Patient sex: M
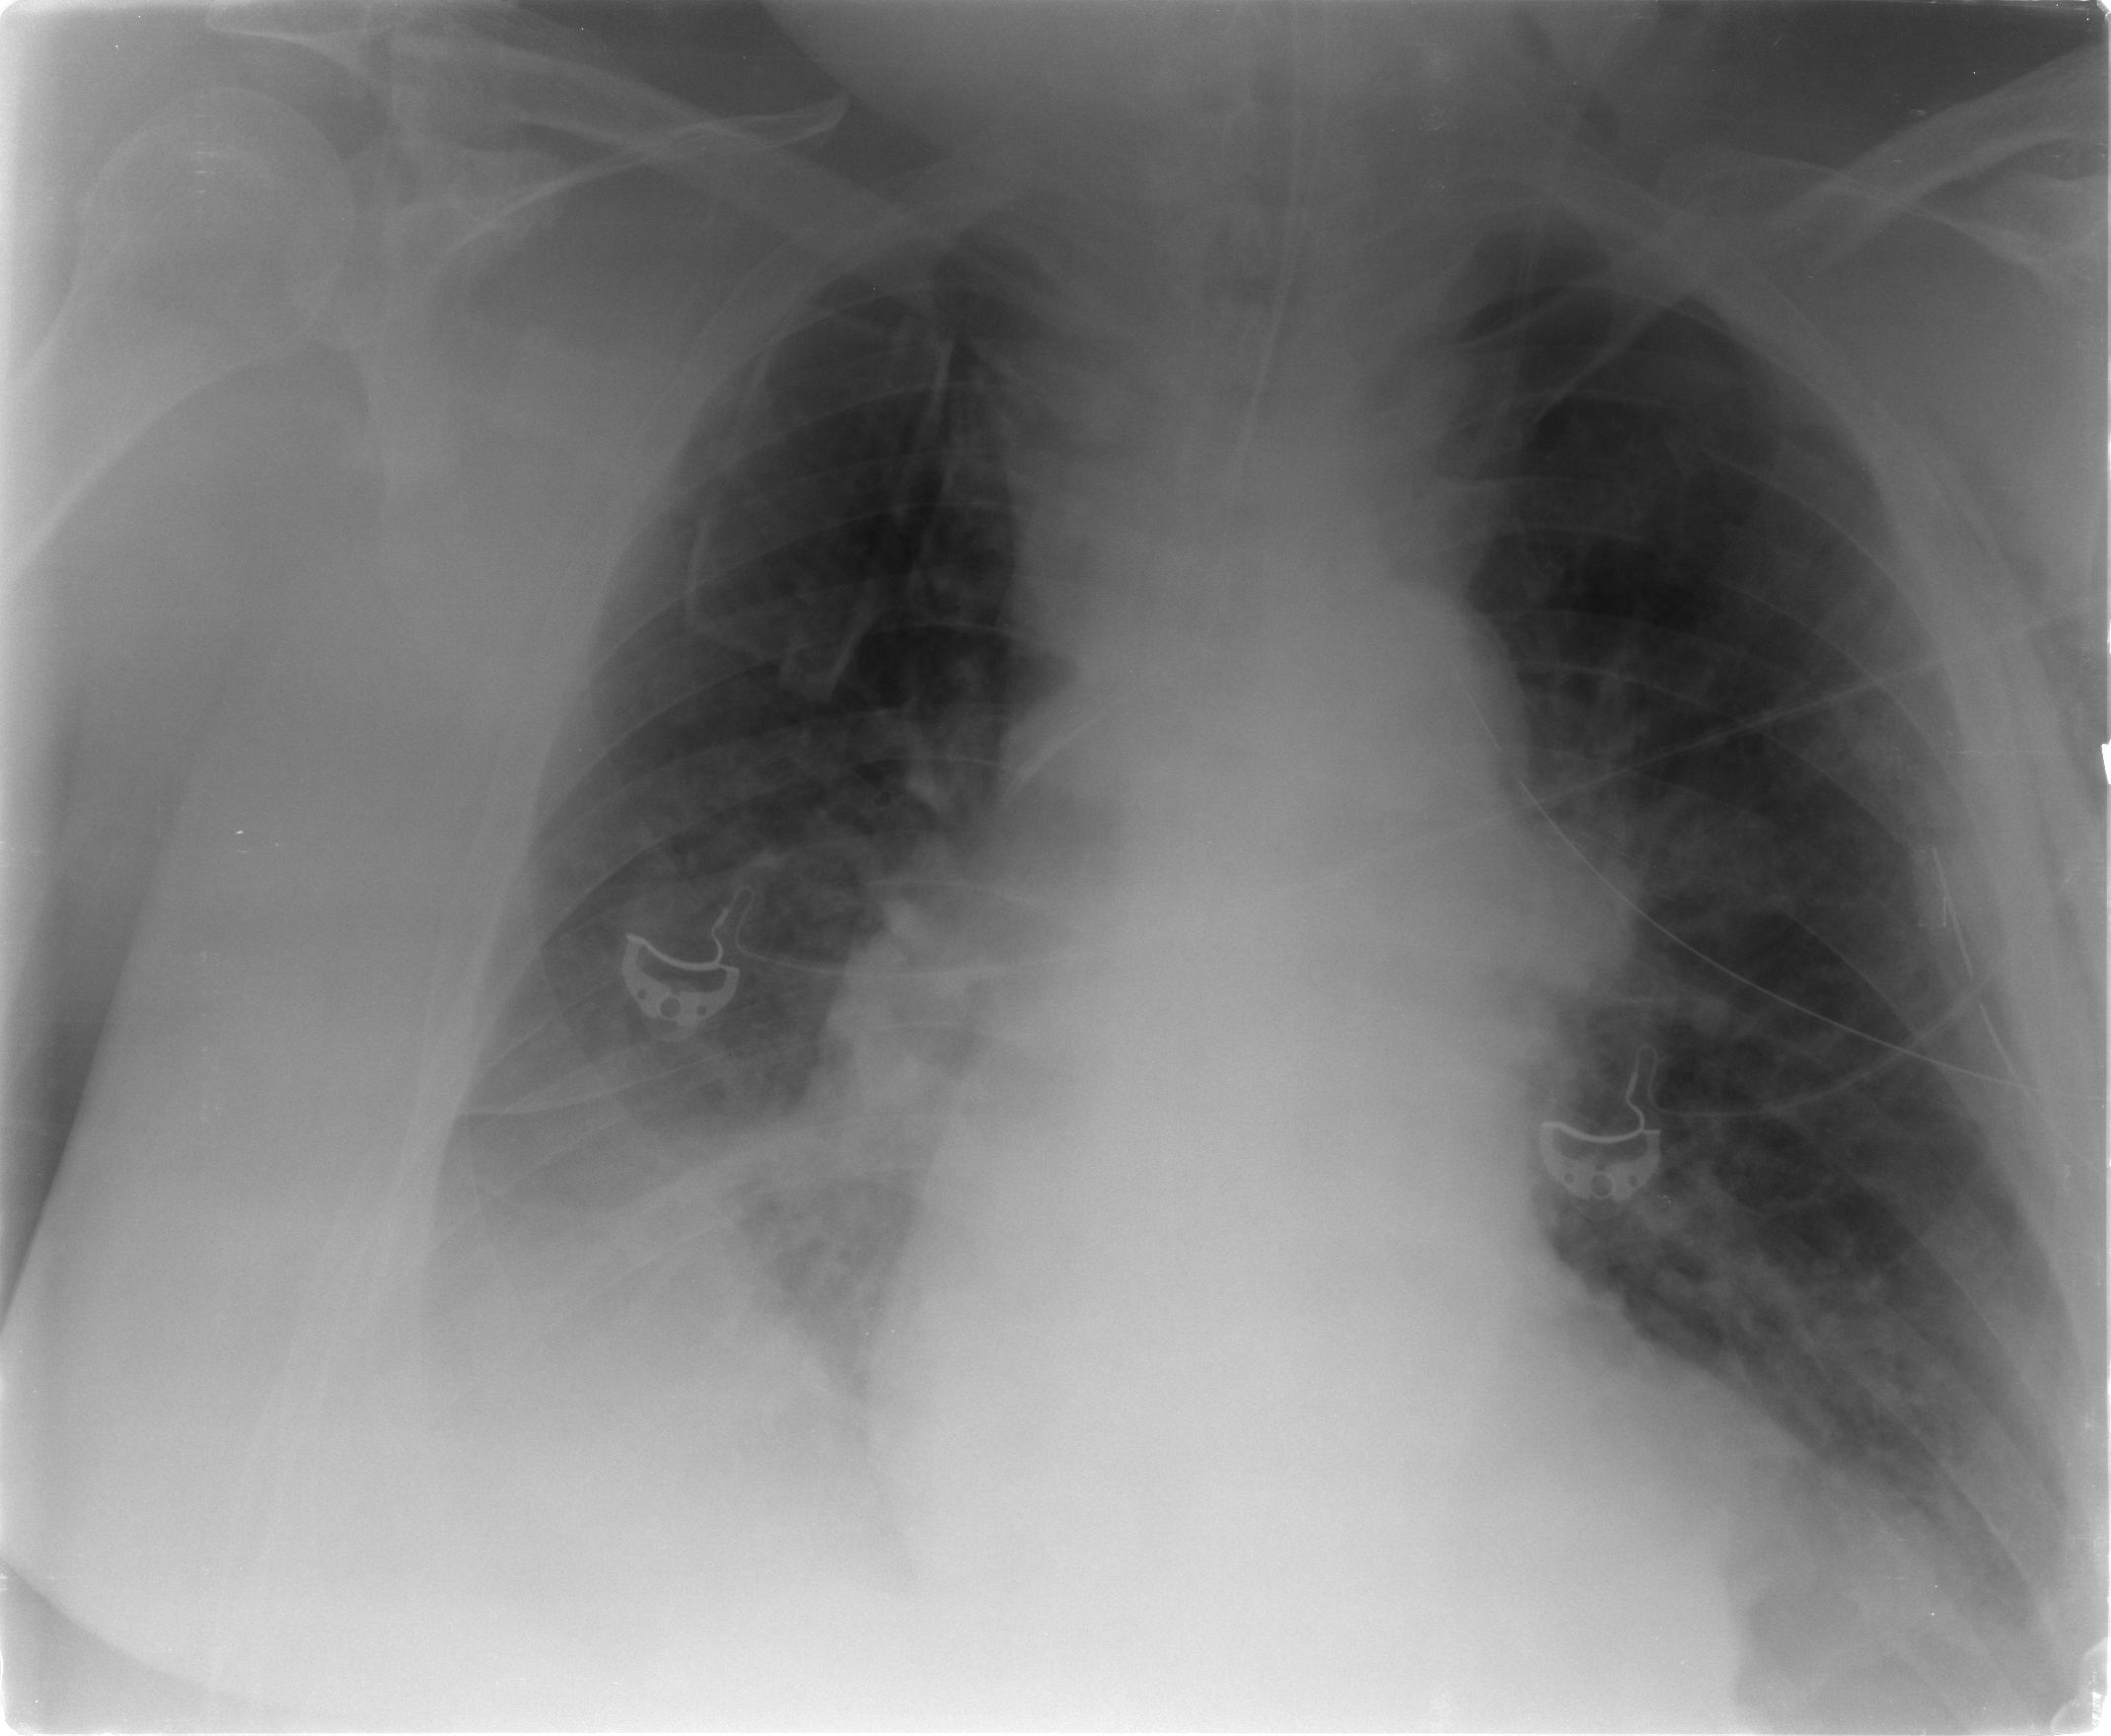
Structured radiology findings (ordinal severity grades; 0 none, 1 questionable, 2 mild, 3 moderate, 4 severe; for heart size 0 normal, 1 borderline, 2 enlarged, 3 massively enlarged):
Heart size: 0
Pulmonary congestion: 2
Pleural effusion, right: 3
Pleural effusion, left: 1
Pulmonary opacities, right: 2
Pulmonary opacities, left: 1
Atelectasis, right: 2
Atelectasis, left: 1